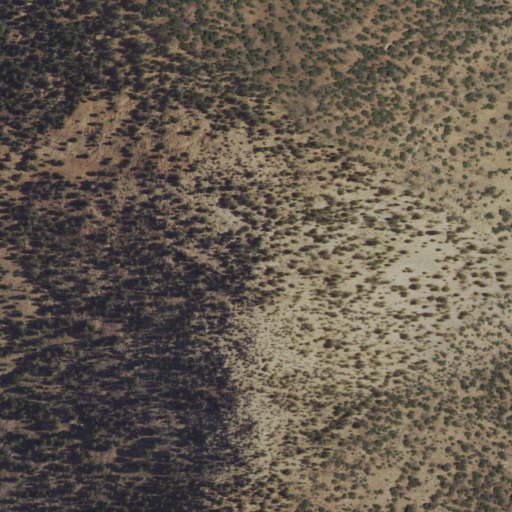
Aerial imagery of mountain in Nevada named Mineral Hill containing evergreen forest and shrub